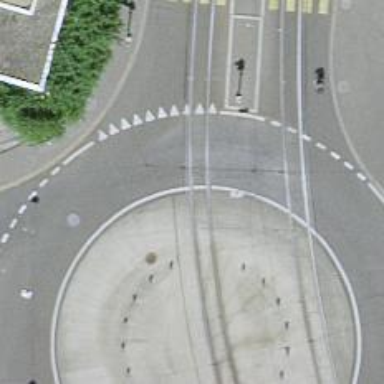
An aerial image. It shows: Tram level crossing on railway.